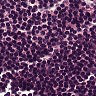
Metastatic tissue present: no